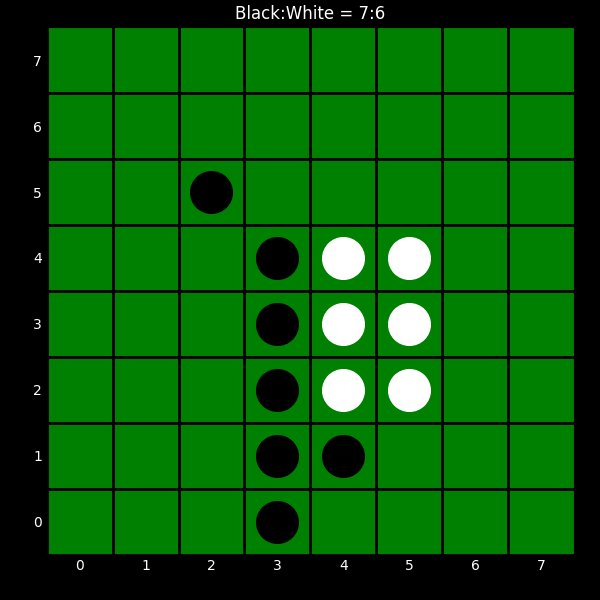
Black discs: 7
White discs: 6